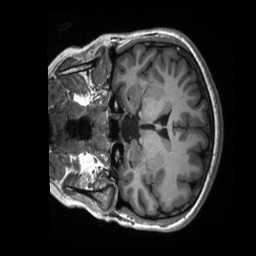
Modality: T1w
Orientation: coronal
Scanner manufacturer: siemens
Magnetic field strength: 3 T
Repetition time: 2.3 s
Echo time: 0.00232 s